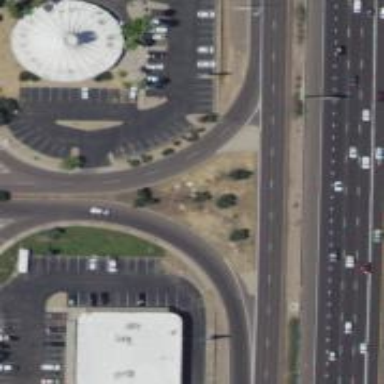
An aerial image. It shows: Secondary link road with asphalt surface.